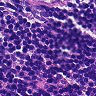
Metastatic tissue present: no